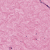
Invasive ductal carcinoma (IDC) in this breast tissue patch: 0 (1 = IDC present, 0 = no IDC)